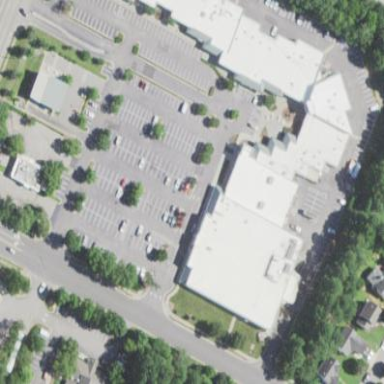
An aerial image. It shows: Commercial building used for retail purposes.